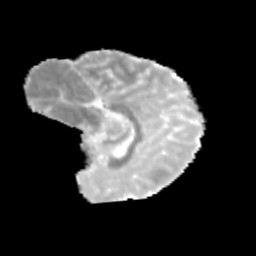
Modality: MD
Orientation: sagittal
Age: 11
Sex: female
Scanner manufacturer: siemens
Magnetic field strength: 3 T
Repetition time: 3.8 s
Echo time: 0.07 s